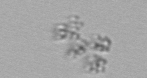
Label: detritus